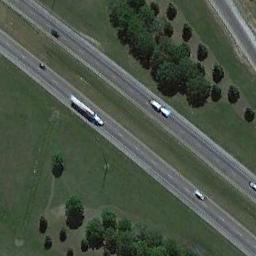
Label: freeway